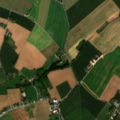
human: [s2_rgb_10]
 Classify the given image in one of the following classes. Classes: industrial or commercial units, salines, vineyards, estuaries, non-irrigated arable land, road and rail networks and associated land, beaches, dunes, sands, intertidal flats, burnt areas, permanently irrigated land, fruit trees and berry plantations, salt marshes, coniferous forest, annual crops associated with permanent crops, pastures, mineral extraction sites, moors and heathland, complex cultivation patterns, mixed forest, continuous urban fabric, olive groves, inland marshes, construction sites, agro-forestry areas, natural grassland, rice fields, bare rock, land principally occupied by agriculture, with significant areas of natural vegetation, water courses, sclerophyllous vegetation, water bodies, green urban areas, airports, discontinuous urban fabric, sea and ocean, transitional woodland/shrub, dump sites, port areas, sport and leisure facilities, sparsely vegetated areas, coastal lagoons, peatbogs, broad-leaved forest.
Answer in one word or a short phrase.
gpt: discontinuous urban fabric, non-irrigated arable land, complex cultivation patterns